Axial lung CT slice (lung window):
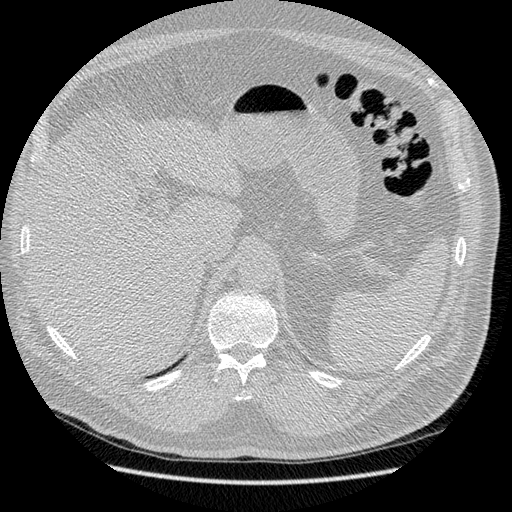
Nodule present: no